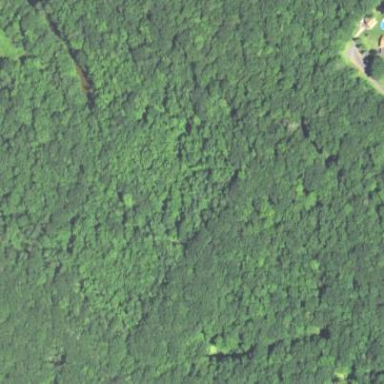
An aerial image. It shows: Nature reserve in woodland area.